【题型】填空题　【知识点】立体几何　【难度】medium
如图所示的图形是由六个直角边均为 $1$ 和 $\sqrt{3}$ 的直角三角形组成的，则该图形绕直线 $l$ 旋转一周得到的几何体的体积为$\underline{\qquad}$.

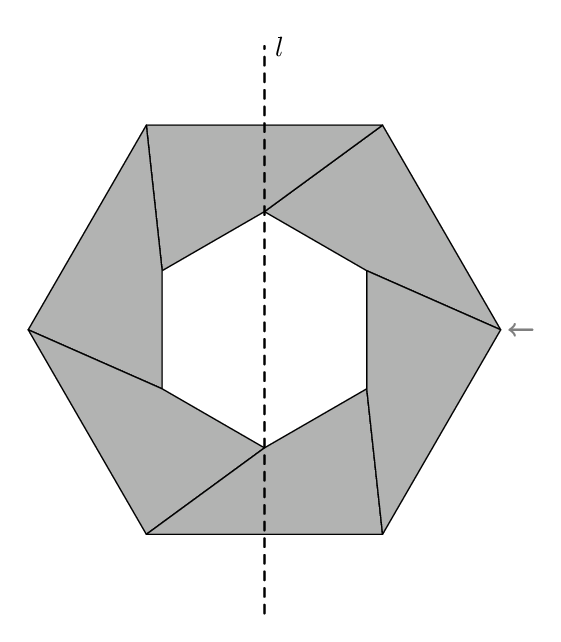
【解答】
【答案】$\boldsymbol{\frac{17\pi}{4}}$

【分析】根据图形，外面的六边形的边长为 $\sqrt{3}$，旋转得到的几何体是两个同底的圆台，再根据圆台的体积公式求解，内部的六边形边长为 $1$，旋转得到的几何体是一个圆柱，两个与圆柱同底的圆锥。再根据圆柱，圆锥的体积公式求解，然后外部的减内部的体积即为所求。

【详解】根据题意，直角三角形斜边为 $2$，又直角短边长度为 $1$，

所以直线 $l$ 与上下两个直角三角形斜边的交点均为中点，即直线 $l$ 左右平分此图形，

由题意可知此图外面的六边形边长为 $\sqrt{3}$，

如图：

作 $BE \perp AD$，$CF \perp AD$，$\angle ABE = \angle DCF = 30^\circ$，

$AB = BC = \sqrt{3}$，可得 $BE = \frac{3}{2}$，$AE = DF = \frac{\sqrt{3}}{2}$，$EF = \sqrt{3}$，

所以 $AD = 2\sqrt{3}$，

由圆台定义可得：该图形绕直线 $l$ 旋转一周得到的几何体是两个同底的圆台，

上底半径为 $\frac{\sqrt{3}}{2}$，下底半径为 $\sqrt{3}$，高为 $\frac{3}{2}$，

所以旋转得到的几何体的体积为 $2 \times \frac{1}{3} \times \frac{3}{2} \left[ \pi \left( \frac{\sqrt{3}}{2} \right)^2 + \pi (\sqrt{3})^2 + \sqrt{ \pi \left( \frac{\sqrt{3}}{2} \right)^2 \times \pi (\sqrt{3})^2 } \right] = \frac{21\pi}{4}$，

又内部的六边形边长为 $1$，

作 $MH \perp NG$，$MN = 1$，$\angle MNH = 30^\circ$，

所以 $MH = \frac{1}{2}$，$NG = 2NH = \sqrt{3}$，

所以旋转得到的几何体是一个圆柱，两个与圆柱同底的圆锥，

圆锥的底面半径为 $\frac{\sqrt{3}}{2}$，高为 $\frac{1}{2}$，圆柱的底面半径为 $\frac{\sqrt{3}}{2}$，高为 $1$，

所以内部旋转得到的几何体的体积为 $2 \times \frac{1}{3} \times \frac{1}{2} \pi \left( \frac{\sqrt{3}}{2} \right)^2 + \pi \left( \frac{\sqrt{3}}{2} \right)^2 \times 1 = \frac{\pi}{4} + \frac{3\pi}{4} = \pi$，

所以几何体的体积为 $\frac{21\pi}{4} - \pi = \frac{17\pi}{4}$。

故答案为：$\frac{17\pi}{4}$.
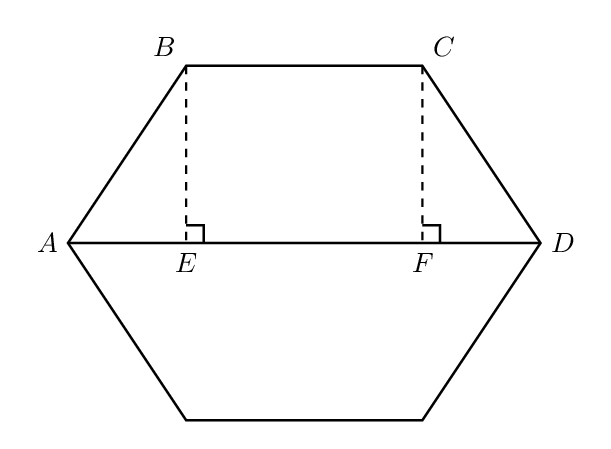
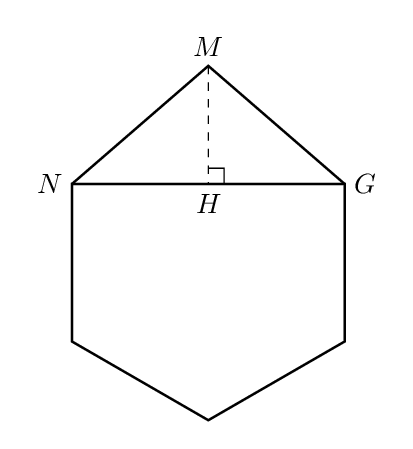